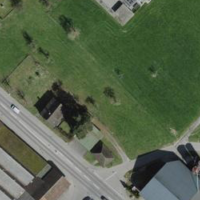
EUNIS habitat code: 55
Species observed at this site:
Allium ursinum